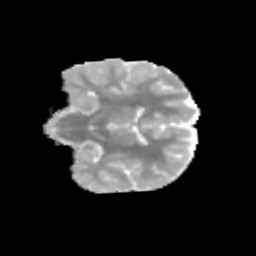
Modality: MD
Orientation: coronal
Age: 10
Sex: male
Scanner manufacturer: siemens
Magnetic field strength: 3 T
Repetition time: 3.8 s
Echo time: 0.07 s